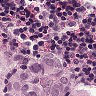
Metastatic tissue present: yes